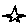
Label: star